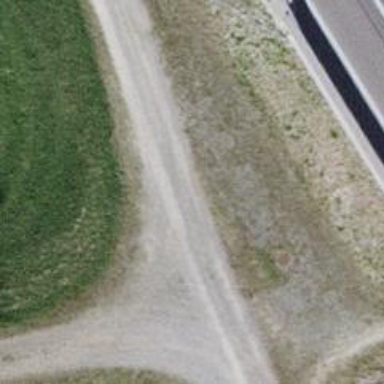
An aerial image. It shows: Track with fine gravel surface of grade2 quality.